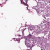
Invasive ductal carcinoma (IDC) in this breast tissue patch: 0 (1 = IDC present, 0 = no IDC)